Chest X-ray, AP view. Patient: 55 years old, sex M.
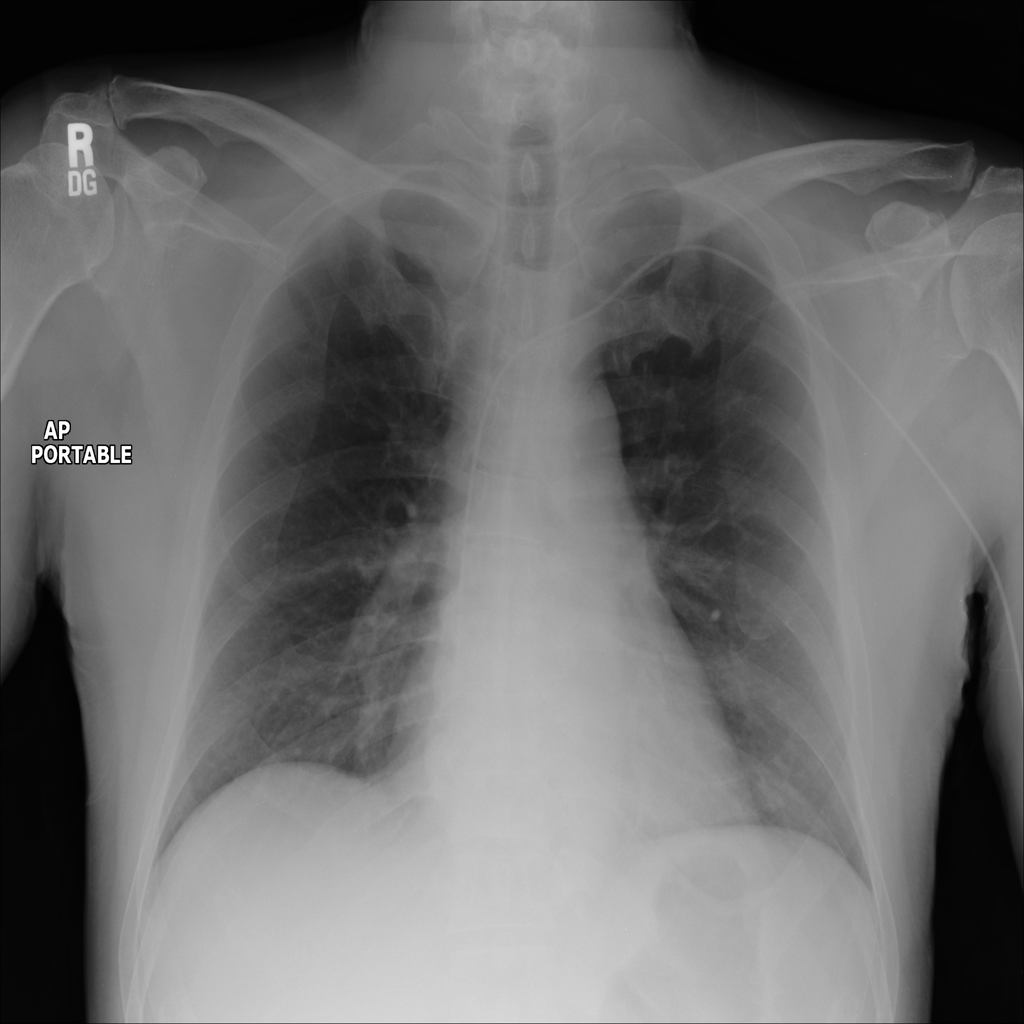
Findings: No Finding